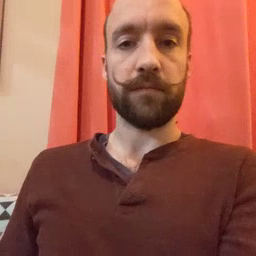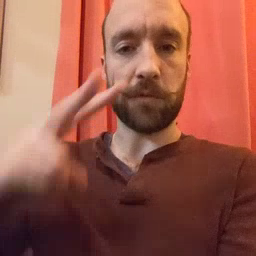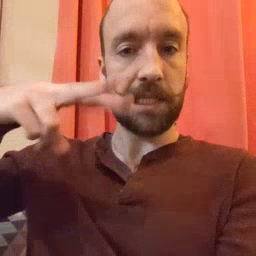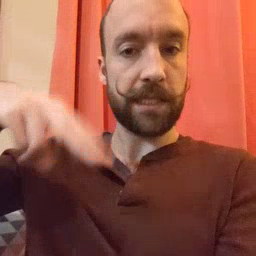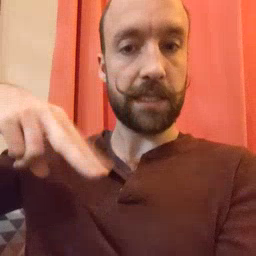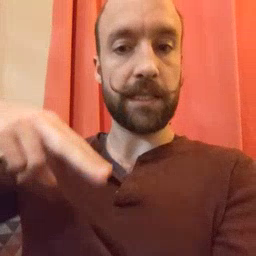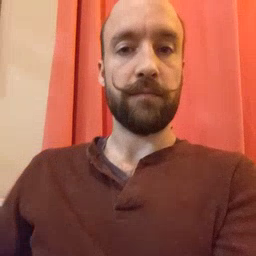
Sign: read